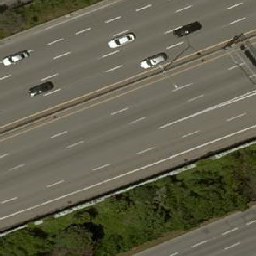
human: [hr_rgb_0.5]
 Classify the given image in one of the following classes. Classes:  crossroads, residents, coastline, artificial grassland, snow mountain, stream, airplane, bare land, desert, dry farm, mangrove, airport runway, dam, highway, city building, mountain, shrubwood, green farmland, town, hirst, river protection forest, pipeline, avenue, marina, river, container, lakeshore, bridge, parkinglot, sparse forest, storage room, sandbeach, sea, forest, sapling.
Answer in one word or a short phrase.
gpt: highway